Aerial crown-view tile of a tropical tree (Barro Colorado Island, Panama), acquired 20240813:
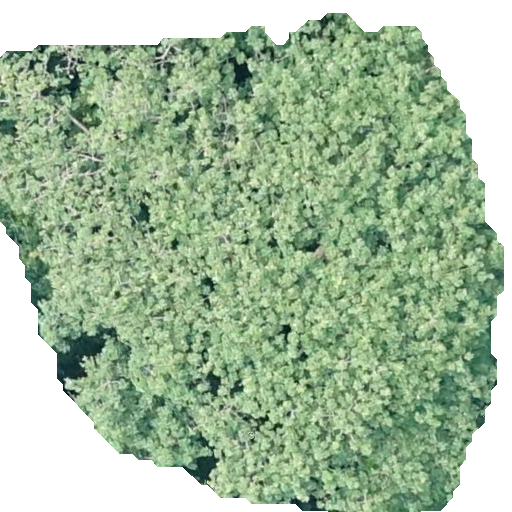
Species: Sterculia apetala
GBIF accepted scientific name: Sterculia apetala
Crown area: 309.376 m²